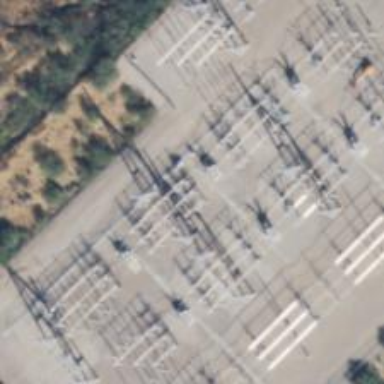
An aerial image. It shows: Switch used for power control.